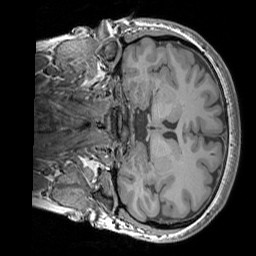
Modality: T1w
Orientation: coronal